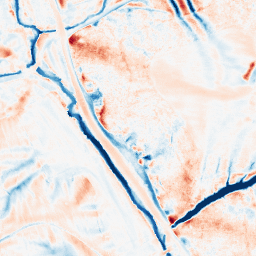
Category: edge_preserving
Decomposition family: median
Decomposition parameters: size: 21
Upsampling method: quintic
Upsampling parameters: scale: 8
Upsampling scale: 8